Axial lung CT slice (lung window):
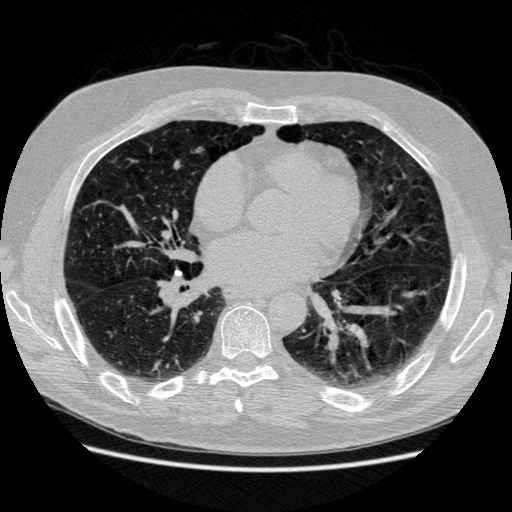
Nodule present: no